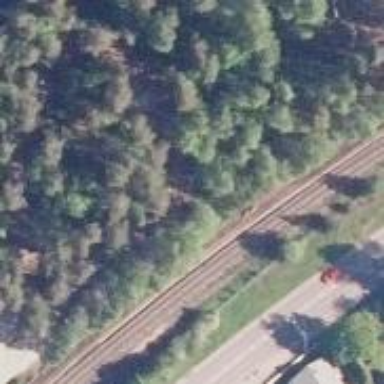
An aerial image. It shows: Railway with continuous electrified contact line.